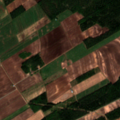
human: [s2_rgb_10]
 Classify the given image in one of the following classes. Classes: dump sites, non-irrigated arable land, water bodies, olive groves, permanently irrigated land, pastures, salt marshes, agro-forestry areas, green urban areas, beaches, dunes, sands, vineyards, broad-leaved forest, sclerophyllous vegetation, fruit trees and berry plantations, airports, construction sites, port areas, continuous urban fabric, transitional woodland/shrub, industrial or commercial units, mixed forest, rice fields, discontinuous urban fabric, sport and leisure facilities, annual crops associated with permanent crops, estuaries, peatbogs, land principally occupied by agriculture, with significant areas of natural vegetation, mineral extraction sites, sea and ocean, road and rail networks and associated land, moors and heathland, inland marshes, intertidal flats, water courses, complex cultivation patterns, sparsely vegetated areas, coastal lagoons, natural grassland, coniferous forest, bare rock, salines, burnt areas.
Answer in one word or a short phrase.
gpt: non-irrigated arable land, coniferous forest